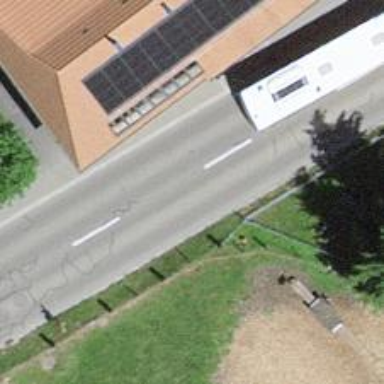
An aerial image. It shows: Secondary road.